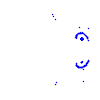
Particle: proton